Field crop: maize
Growth stage: 1
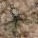
Species: salsola